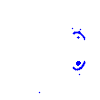
Particle: electron